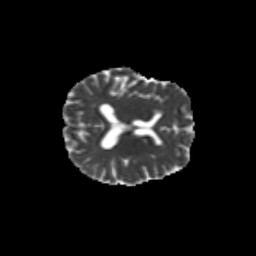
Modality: MD
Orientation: axial
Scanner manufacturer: siemens
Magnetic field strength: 3 T
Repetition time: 9.2 s
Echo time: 0.084 s